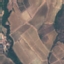
Land use / land cover: PermanentCrop